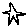
Label: star